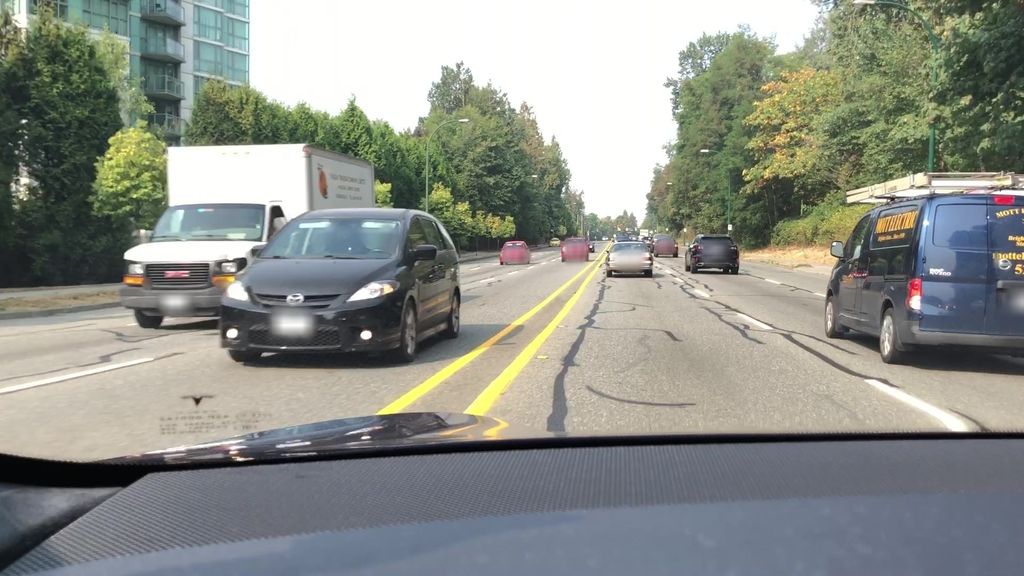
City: vancouver